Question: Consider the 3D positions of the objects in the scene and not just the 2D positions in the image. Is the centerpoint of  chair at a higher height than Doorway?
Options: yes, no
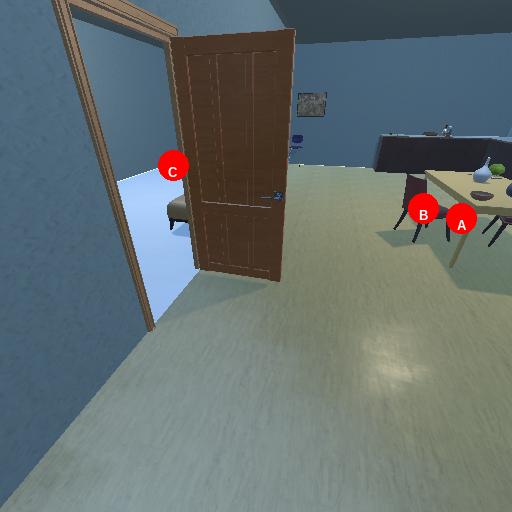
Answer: yes